四年级 · 算术
某音乐厅有座位 26 排, 每排 32 个座位, 现在举办一场音乐会, 每张票价 25 元。

(1) 已售出总票数的一半, 收款多少元?

(2) 剩余的票每张降价 3 元出售, 可以收款多少元?
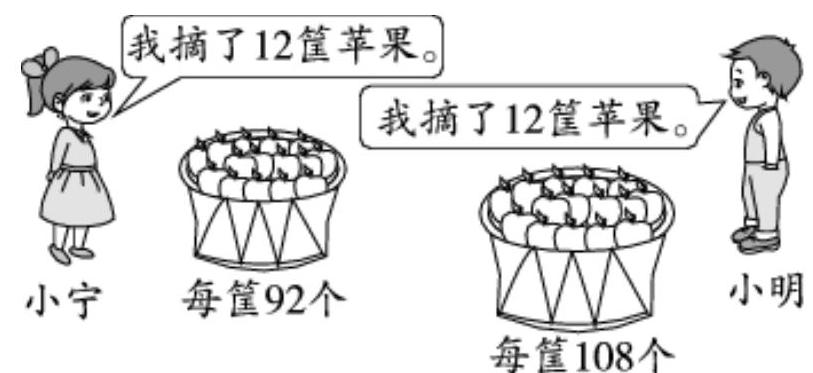
答案: (1) 解： $26 \times 32 \div 2=416$ (元)

$416 \times 25=10400($ 元)

答: 收款 10400 元。

(2) 解: $416 \times(25-3)$

$=416 \times 22$

$=9152($ 元 $)$

答: 可以收款 9152 元。
解析: 答案: (1) 解： $26 \times 32 \div 2=416$ (元)

$416 \times 25=10400($ 元)

答: 收款 10400 元。

(2) 解: $416 \times(25-3)$

$=416 \times 22$

$=9152($ 元 $)$

答: 可以收款 9152 元。